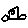
Label: car